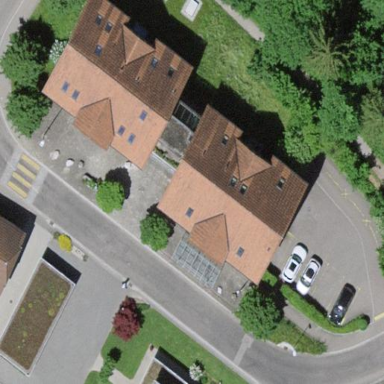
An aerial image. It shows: Building with gabled roof made of roof tiles.